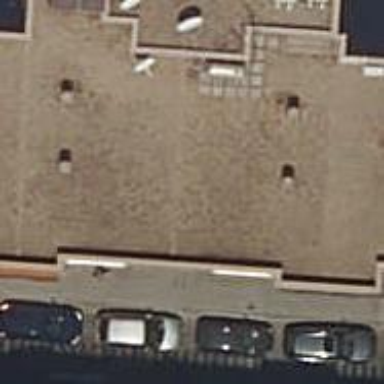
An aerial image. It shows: Furniture shop.